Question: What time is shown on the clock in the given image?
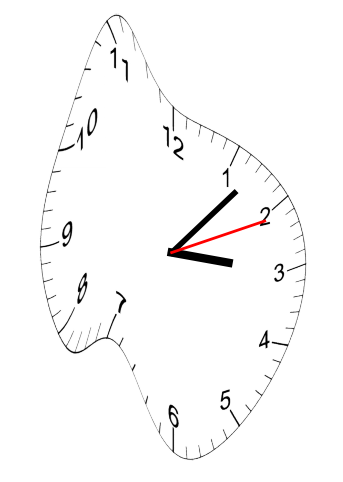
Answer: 03:07:11